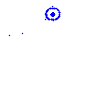
Particle: pion